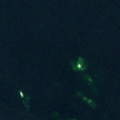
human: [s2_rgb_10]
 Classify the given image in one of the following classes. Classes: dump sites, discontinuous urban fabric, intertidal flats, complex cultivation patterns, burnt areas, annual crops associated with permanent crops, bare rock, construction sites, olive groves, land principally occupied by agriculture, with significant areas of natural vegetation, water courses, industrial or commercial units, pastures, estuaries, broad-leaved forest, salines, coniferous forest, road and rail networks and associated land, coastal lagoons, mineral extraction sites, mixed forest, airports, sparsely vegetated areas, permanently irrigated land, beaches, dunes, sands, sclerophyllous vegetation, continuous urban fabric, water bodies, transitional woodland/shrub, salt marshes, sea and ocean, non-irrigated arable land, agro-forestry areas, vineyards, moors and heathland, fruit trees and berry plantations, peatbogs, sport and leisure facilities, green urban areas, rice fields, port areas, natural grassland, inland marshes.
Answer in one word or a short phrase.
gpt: sea and ocean